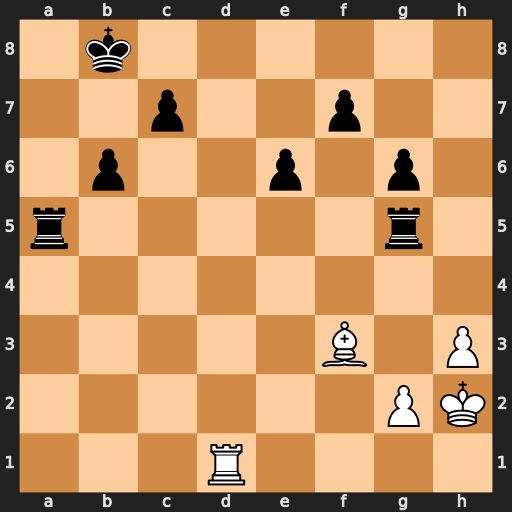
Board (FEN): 1k6/2p2p2/1p2p1p1/r5r1/8/5B1P/6PK/3R4
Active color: w
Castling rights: -
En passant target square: -
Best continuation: Rd8+ Ka7 Ra8#